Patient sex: M
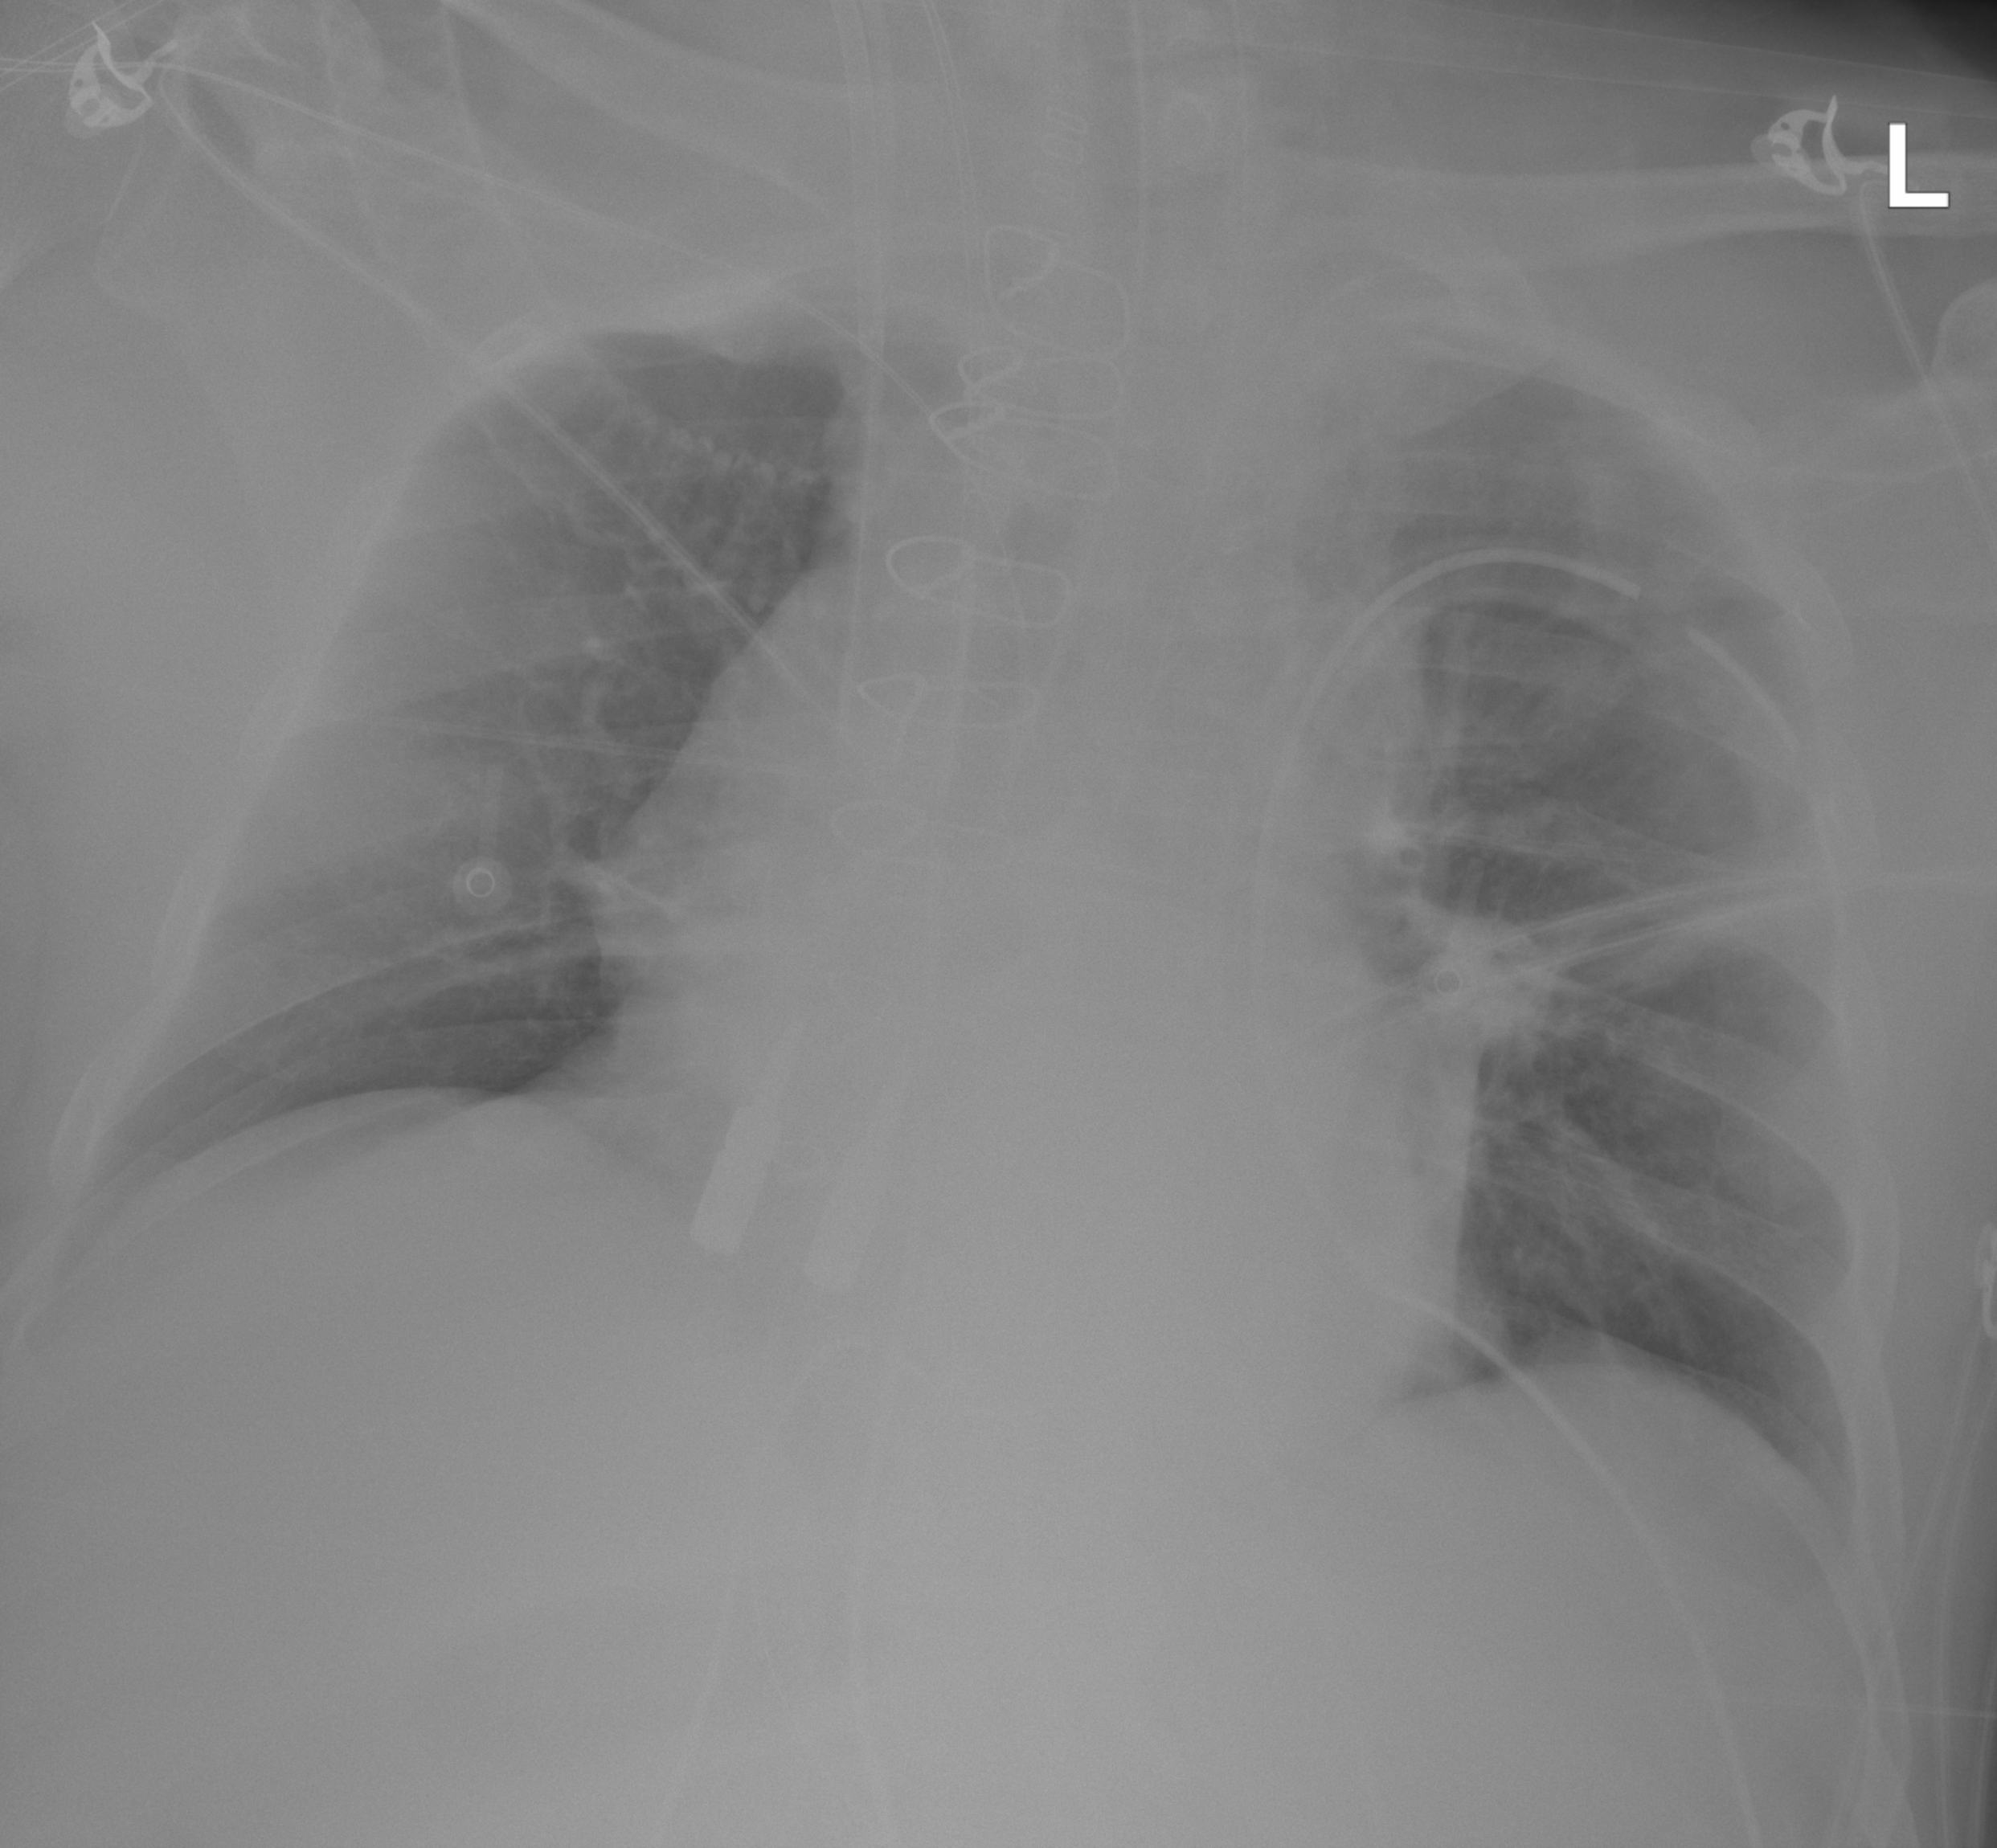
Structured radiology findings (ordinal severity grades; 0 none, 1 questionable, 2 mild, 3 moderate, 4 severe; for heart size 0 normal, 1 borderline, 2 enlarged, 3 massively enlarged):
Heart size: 2
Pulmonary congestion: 0
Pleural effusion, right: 1
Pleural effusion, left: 0
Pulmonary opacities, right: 0
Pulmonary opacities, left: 0
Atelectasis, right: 0
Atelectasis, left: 0